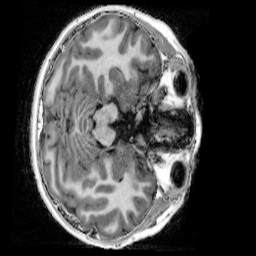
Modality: UNIT1_denoised
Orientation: axial
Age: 11
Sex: male
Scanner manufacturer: siemens
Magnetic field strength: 3 T
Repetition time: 4 s
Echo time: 0.00303 s